Question: I have a table with future values where I only want the last full week.
Meaning af want to find the last Sunday and have a WHERE clause where date is between 'last Sunday - 7' and 'last Sunday'.
Meaning I have transactions until '31-10-2018' and want the period between '2018-10-28' and '2018-10-22' (both days included). But every week new data will be added continuously so very soon I have data until '2018-11-30' and so on.
I have tried a query like:
'''
SELECT *
FROM PlannedCounts
WHERE [Date] BETWEEN DATEADD(d,-6,MAX([Date])) and MAX([Date])
'''
Note: I'm aware that this will only give me last day ('2018-10-31' and not last Sunday).
How can I include calculated dates in my where claus and also conditioning the target date to be last Sunday?
My table have the following columns:
'''
Date
Location
Type
Material
Value
Manager
'''

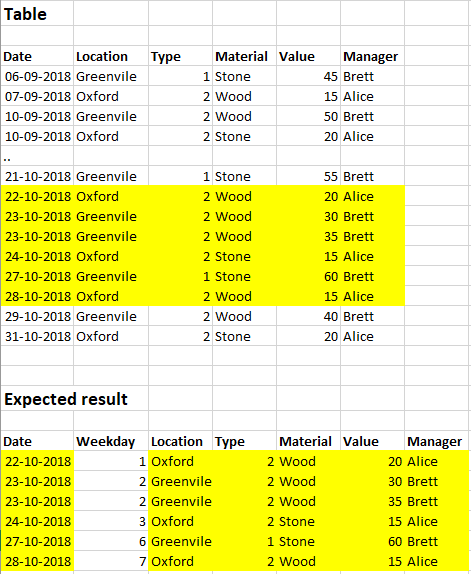
Answer: For a given date '2018-10-31' you need to determine the day of week (1 ... 7) so that you can calculate the previous Sunday. Unfortunately it is not straight forward (<URL>:
'''
CREATE TABLE #PlannedCounts(Date Date);
INSERT INTO #PlannedCounts(Date) VALUES
('2018-10-31'),
('2018-10-30'),
('2018-10-29'),
('2018-10-28'),
('2018-10-27'),
('2018-10-26'),
('2018-10-25'),
('2018-10-24'),
('2018-10-23'),
('2018-10-22'),
('2018-10-21'),
('2018-10-20'),
('2018-10-19'),
('2018-10-18'),
('2018-10-17'),
('2018-10-16'),
('2018-10-15'),
('2018-10-14'),
('2018-10-13'),
('2018-10-12');
DECLARE @LastSunday AS DATE;
DECLARE @PrevSunday AS DATE;
SELECT
@LastSunday = DATEADD(DAY, -(@@DATEFIRST + DATEPART(dw, MAX(Date)) - 1) % 7 - 0, MAX(Date)),
@PrevSunday = DATEADD(DAY, -(@@DATEFIRST + DATEPART(dw, MAX(Date)) - 1) % 7 - 6, MAX(Date))
FROM #PlannedCounts
-- @LastSunday = 2018-10-28
-- @PrevSunday = 2018-10-22
SELECT *
FROM #PlannedCounts
WHERE Date BETWEEN @PrevSunday AND @LastSunday
'''
Note: it is possible to replace user variables with queries.